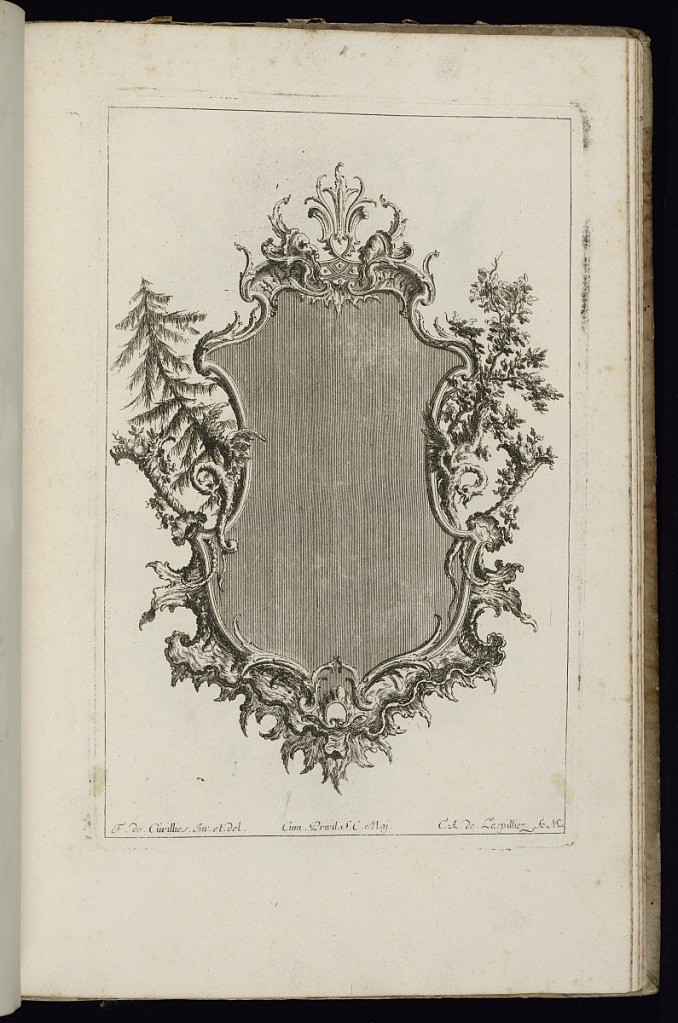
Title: Frame with Masks and Trees
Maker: François de Cuvilliés the Elder, Belgian, 1695 - 1768
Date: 1740–68
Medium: Etching and engraving on paper
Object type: Bound print
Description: Upright frame design for a mirror or painting, topped by two masks facing each other at center. Trees at either side, with dragons at left and right edges above cornucopias. Leafy vegetal decoration throughout.